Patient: sex M, age 61
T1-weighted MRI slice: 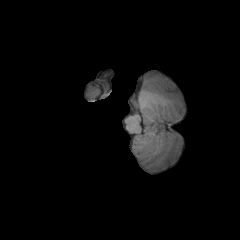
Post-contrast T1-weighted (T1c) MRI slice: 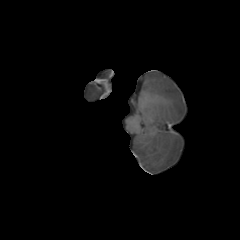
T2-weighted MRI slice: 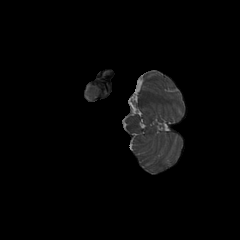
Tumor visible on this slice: no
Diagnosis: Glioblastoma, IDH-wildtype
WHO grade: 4